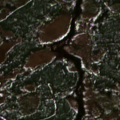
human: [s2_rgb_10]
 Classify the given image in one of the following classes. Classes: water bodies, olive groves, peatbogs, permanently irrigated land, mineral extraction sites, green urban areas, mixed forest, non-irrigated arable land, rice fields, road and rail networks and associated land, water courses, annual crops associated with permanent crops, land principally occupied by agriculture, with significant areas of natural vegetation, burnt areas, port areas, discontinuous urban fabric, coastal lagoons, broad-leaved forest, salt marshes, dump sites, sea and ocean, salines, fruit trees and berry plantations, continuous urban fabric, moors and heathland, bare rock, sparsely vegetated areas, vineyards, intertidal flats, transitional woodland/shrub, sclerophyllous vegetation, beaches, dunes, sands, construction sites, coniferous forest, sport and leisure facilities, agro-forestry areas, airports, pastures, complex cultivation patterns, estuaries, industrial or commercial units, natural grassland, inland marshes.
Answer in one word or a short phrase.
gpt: coniferous forest, transitional woodland/shrub